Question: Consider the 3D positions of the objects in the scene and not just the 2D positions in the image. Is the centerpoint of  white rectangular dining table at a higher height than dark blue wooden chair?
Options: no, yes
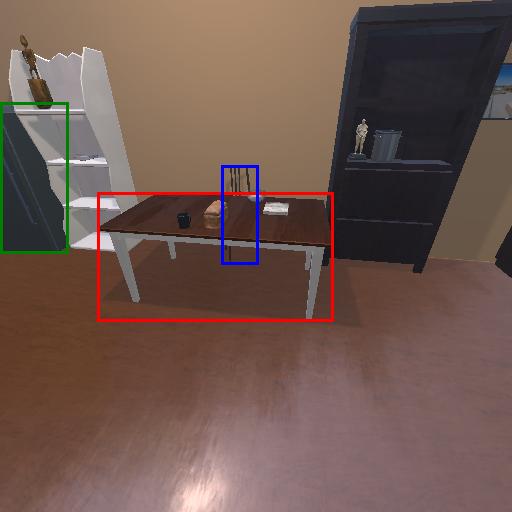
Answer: no